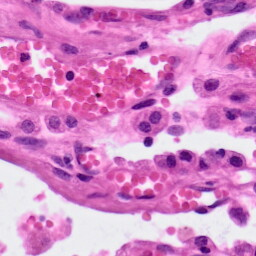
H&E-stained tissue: Lung